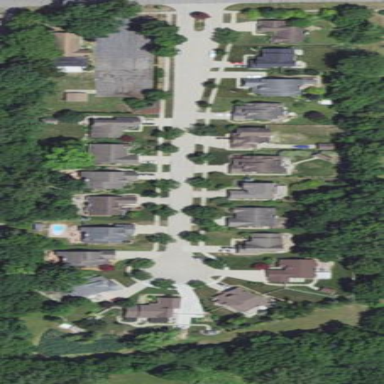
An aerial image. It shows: Residential area composed of single-family homes.